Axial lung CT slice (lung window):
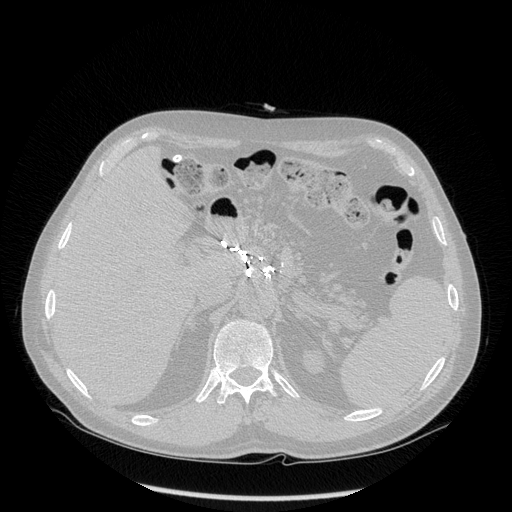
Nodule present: no